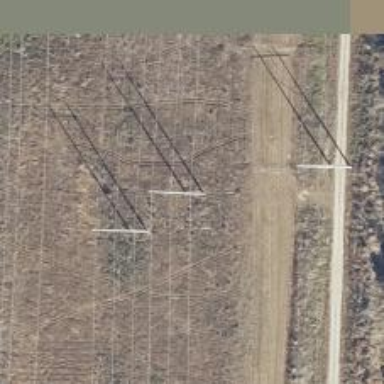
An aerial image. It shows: H-frame power tower with distinctive design.